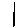
Label: line